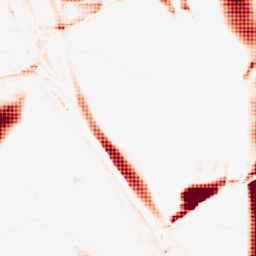
Category: morphological
Decomposition family: morphological_rect
Decomposition parameters: operation: opening
width: 50
height: 5
Upsampling method: sinc_hamming
Upsampling parameters: scale: 8
kernel_size: 8
Upsampling scale: 8